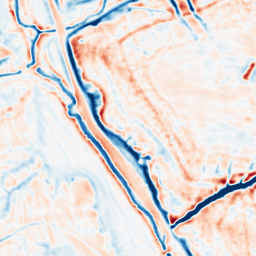
Category: multiscale
Decomposition family: dog_multiscale
Decomposition parameters: sigma_ratio: 1.6
n_scales: 3
base_sigma: 1
Upsampling method: quartic
Upsampling parameters: scale: 4
Upsampling scale: 4